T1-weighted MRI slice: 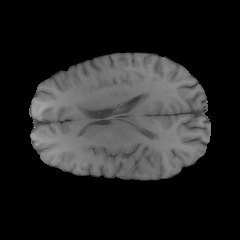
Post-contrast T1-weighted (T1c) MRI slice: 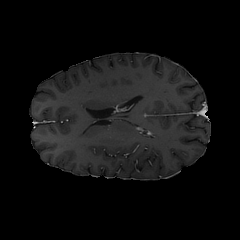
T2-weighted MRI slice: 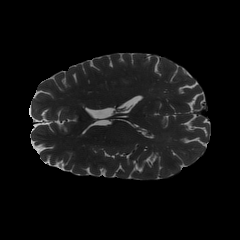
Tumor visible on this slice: no